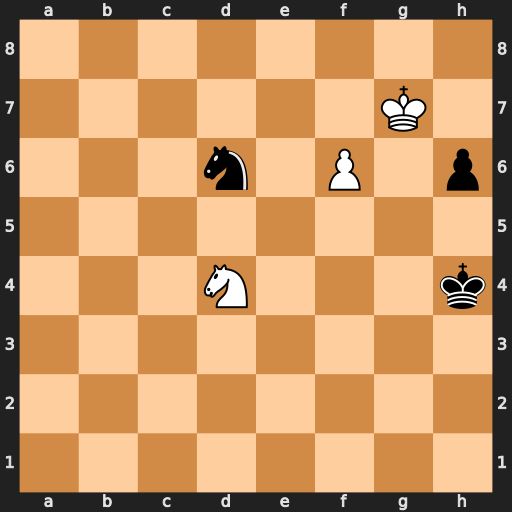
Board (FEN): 8/6K1/3n1P1p/8/3N3k/8/8/8
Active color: w
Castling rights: -
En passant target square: -
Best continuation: Kg6 Kg4 Nf5 Nc4 Ne3+ Nxe3 f7